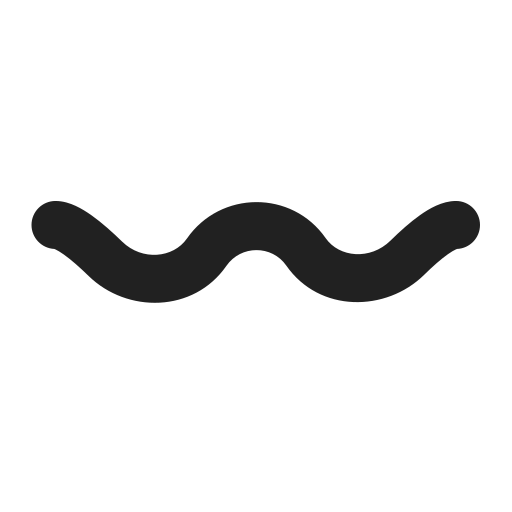
wavy dash high contrast